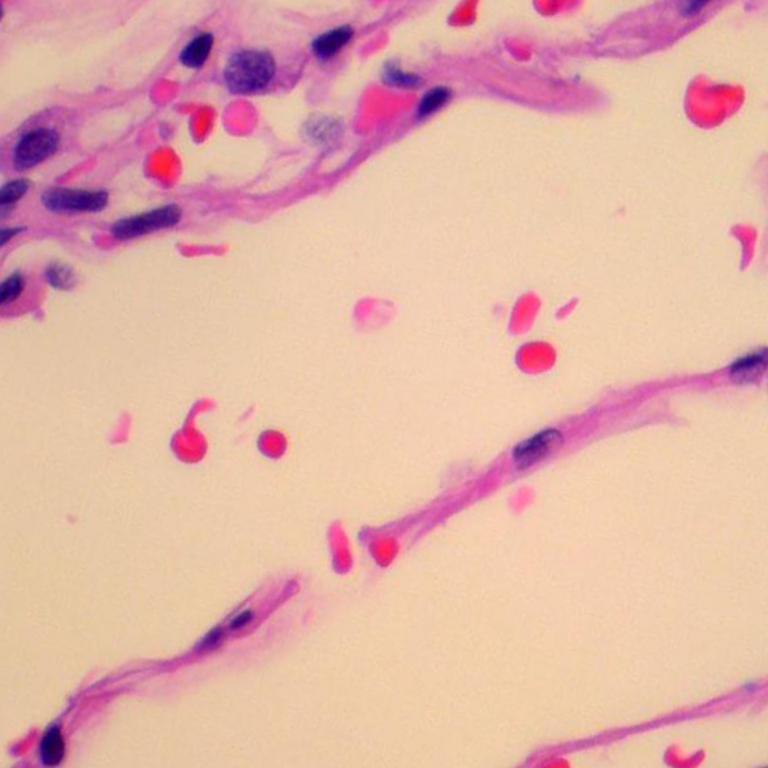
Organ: lung
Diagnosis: benign